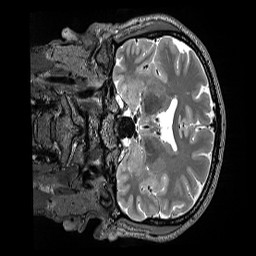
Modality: T2w
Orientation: coronal
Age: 41
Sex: male
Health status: ill
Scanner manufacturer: siemens
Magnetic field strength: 3 T
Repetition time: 3.2 s
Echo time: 0.564 s